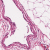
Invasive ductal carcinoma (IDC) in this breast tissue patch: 0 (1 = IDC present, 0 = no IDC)